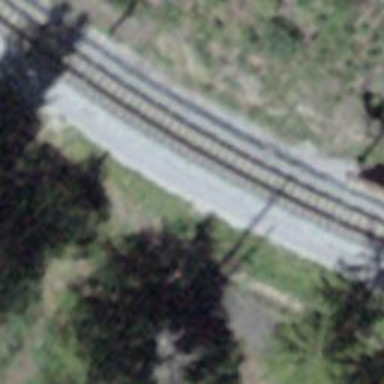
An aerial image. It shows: Narrow-gauge railway track with one electrified contact line.